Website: apple
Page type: billing-address
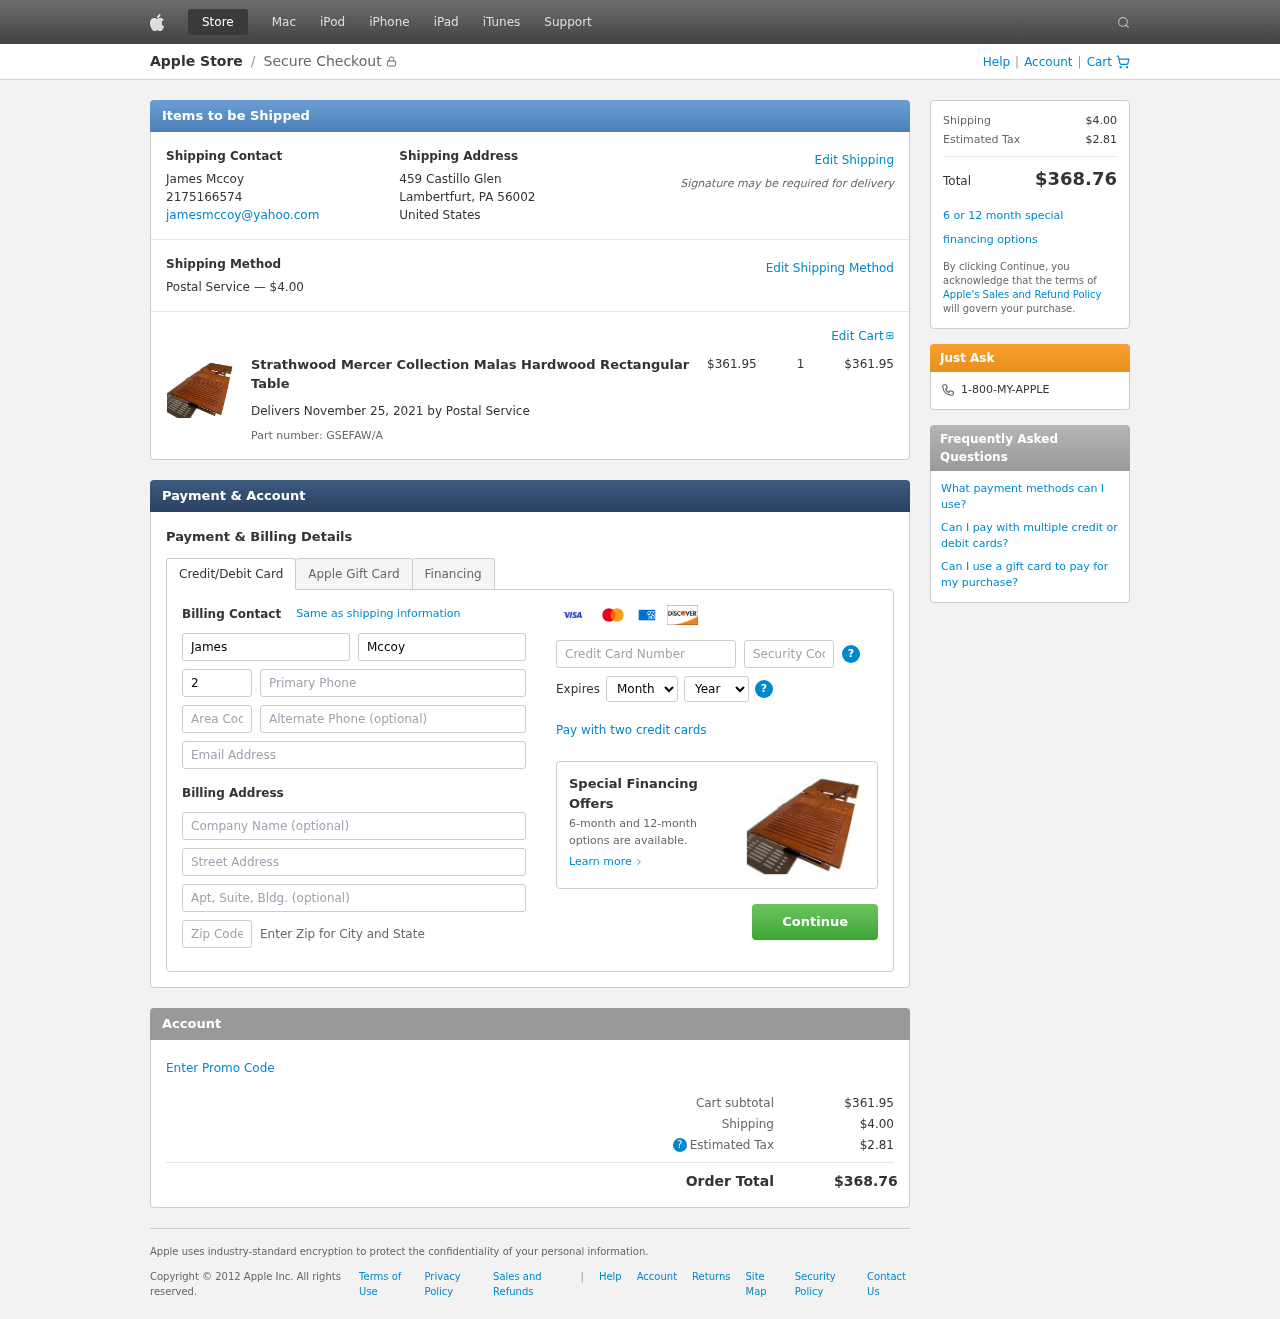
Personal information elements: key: PII_CARD_CVV
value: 002
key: PII_CARD_EXPIRY_MONTH
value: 08
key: PII_CARD_EXPIRY_YEAR
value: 28
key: PII_CARD_NUMBER
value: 5317 0118 3192 4315
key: PII_CITY_STATE_ZIP
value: Lambertfurt, PA 56002
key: PII_COUNTRY
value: United States
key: PII_EMAIL
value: jamesmccoy@yahoo.com
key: PII_FIRSTNAME
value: James
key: PII_FULLNAME
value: James Mccoy
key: PII_LASTNAME
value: Mccoy
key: PII_PHONE
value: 2175166574
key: PII_PHONE_AREA
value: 217
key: PII_STREET
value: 459 Castillo Glen
Product elements: key: PRODUCT1_NAME
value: Strathwood Mercer Collection Malas Hardwood Rectangular Table
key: PRODUCT1_PRICE
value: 361.95
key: PRODUCT1_QUANTITY
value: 1
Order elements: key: ORDER_SHIPPING_COST
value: $4.00
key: ORDER_SUBTOTAL
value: $361.95
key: ORDER_DELIVERY_DATE
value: November 25, 2021
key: ORDER_PART_NUMBER
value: GSEFAW/A
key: ORDER_TAX
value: $2.81
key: ORDER_TOTAL
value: $368.76